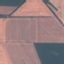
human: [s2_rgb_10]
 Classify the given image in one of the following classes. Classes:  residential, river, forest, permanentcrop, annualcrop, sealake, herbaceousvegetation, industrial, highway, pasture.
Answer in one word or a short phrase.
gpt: AnnualCrop